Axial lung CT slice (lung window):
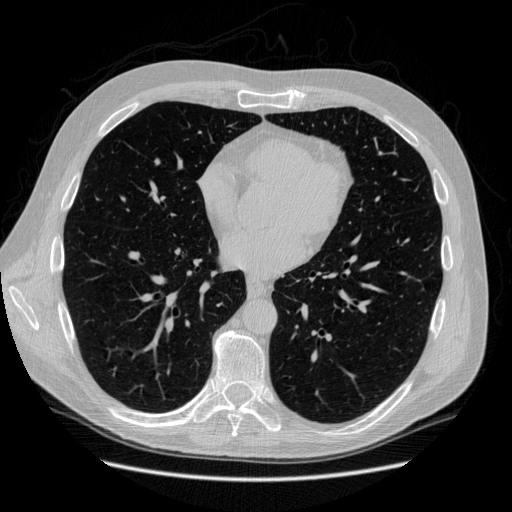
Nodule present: no